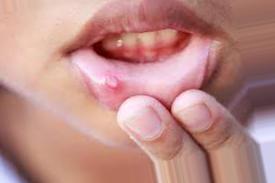
Condition: Mouth Ulcer